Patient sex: M
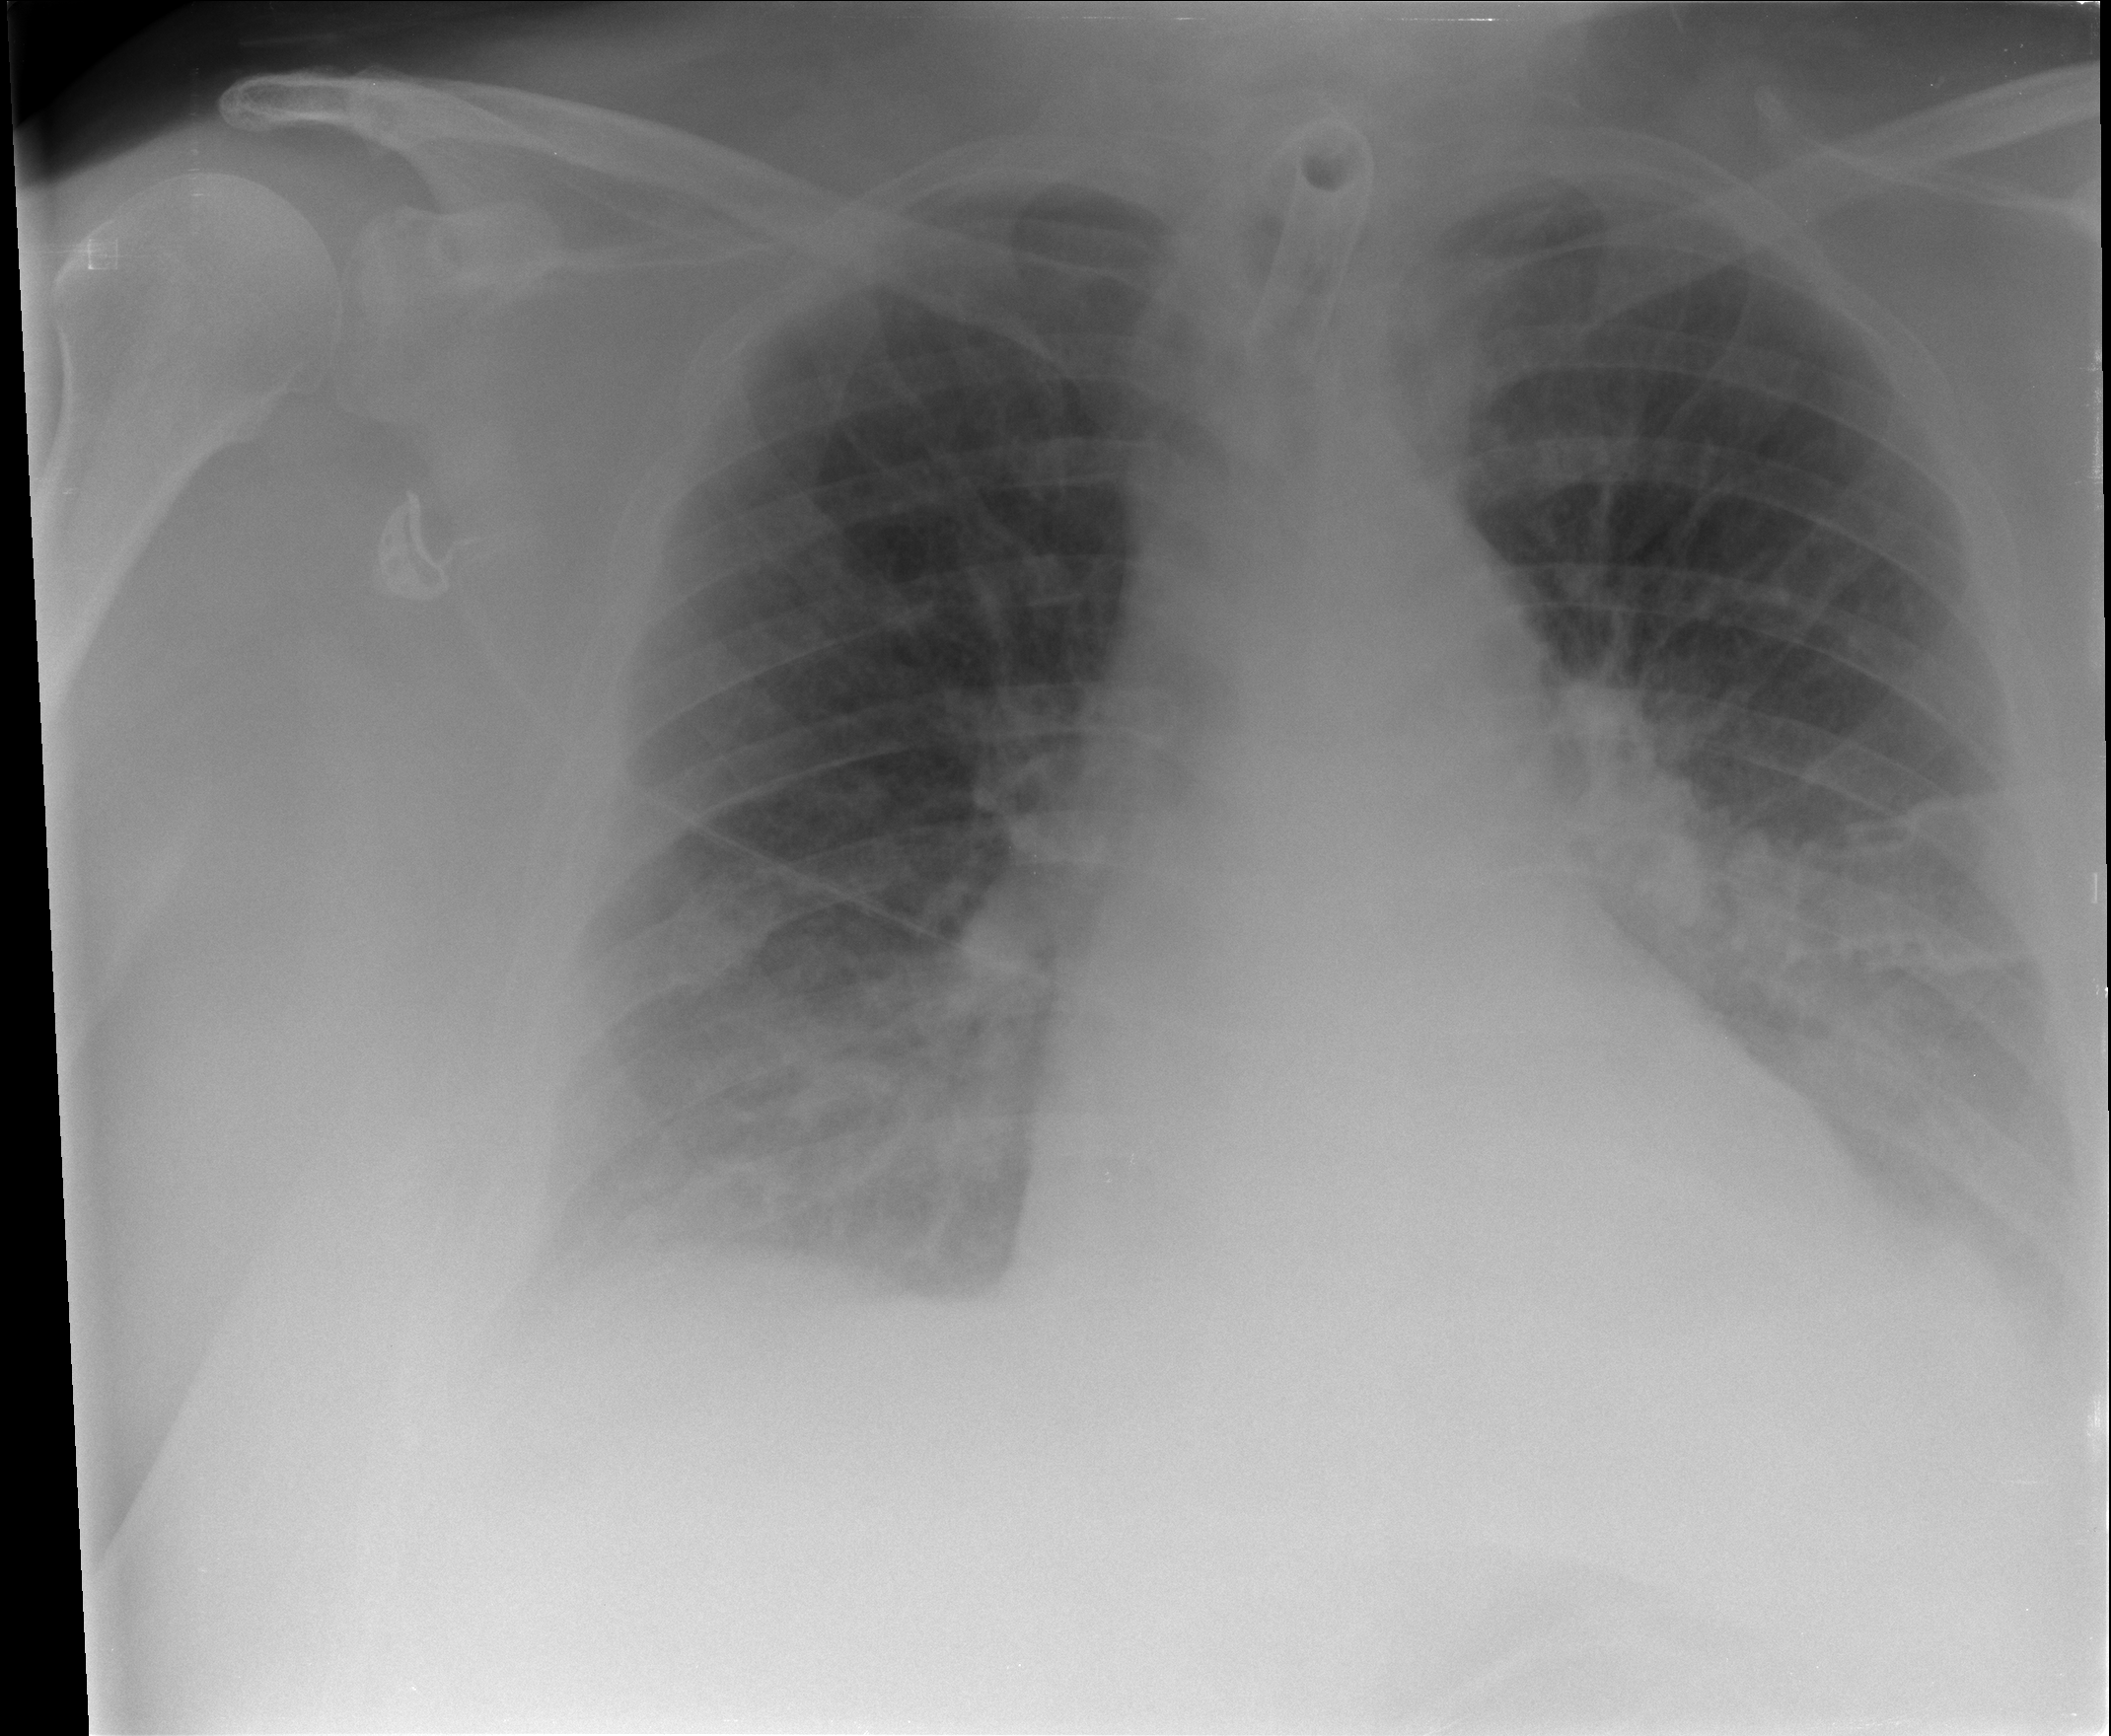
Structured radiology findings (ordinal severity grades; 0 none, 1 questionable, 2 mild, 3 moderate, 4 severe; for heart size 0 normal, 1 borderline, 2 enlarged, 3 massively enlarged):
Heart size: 2
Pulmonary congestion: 0
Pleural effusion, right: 1
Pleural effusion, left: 1
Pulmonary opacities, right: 2
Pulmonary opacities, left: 1
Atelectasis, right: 2
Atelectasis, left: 2